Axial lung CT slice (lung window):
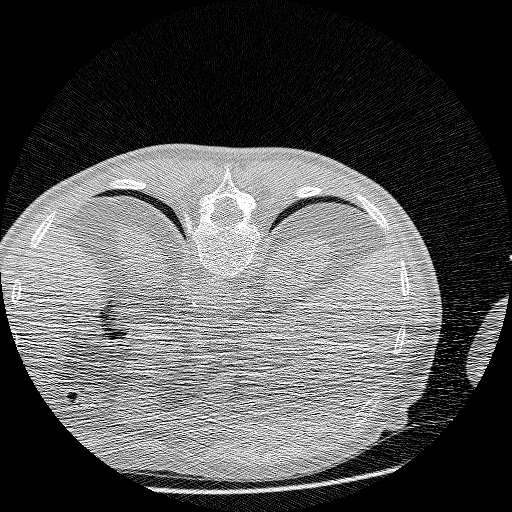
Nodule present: no